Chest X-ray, AP view. Patient: 66 years old, sex F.
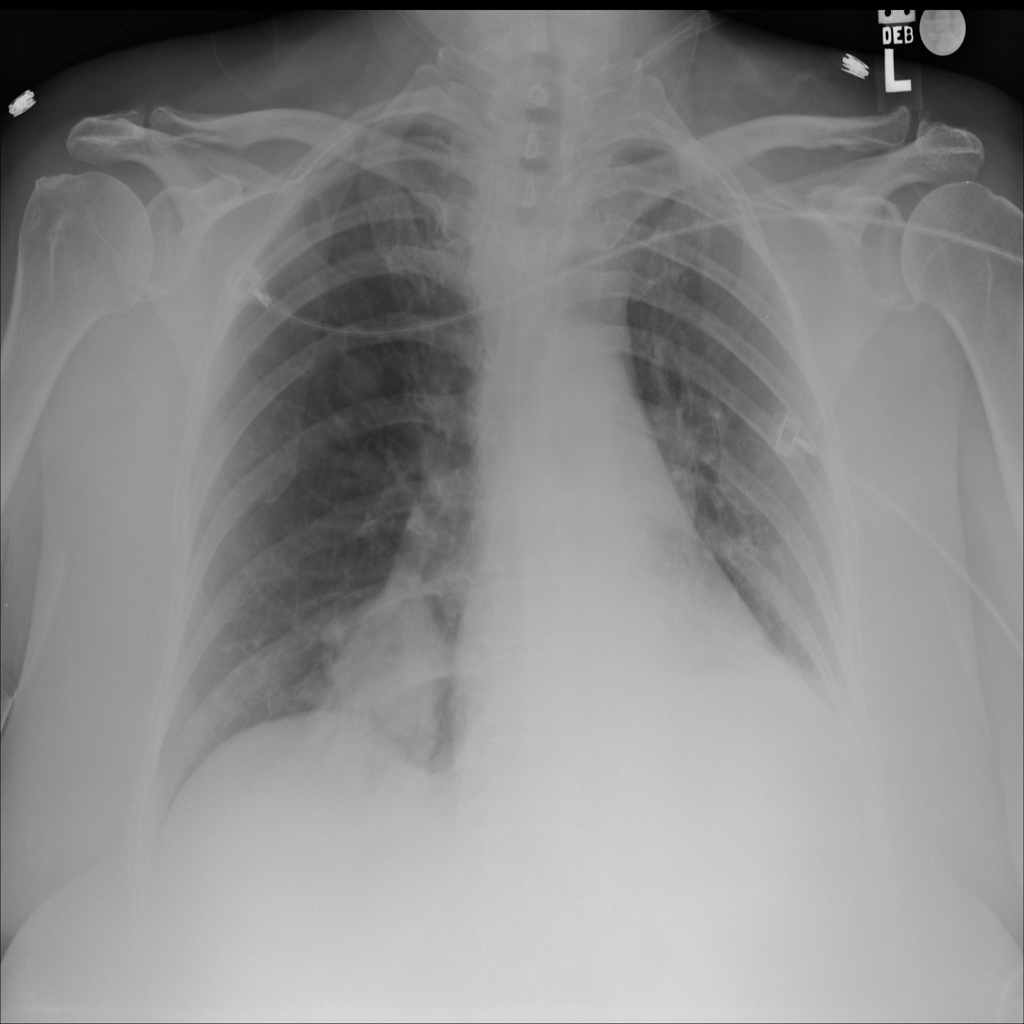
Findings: Nodule